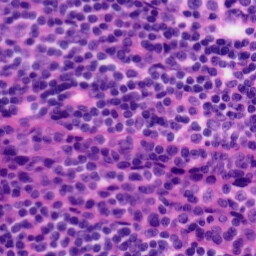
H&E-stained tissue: Tonsil